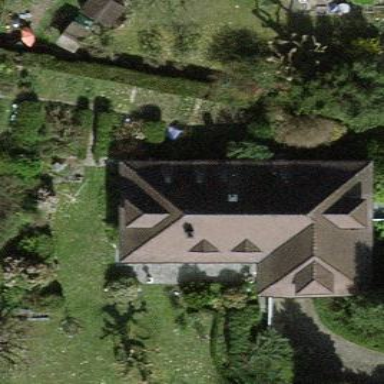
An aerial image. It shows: Detached building with hipped roof.